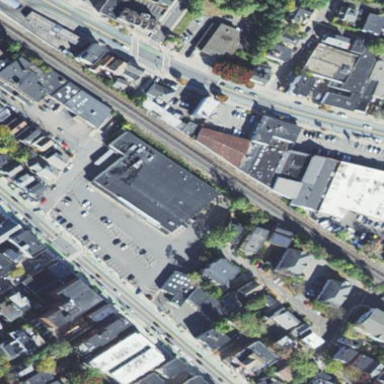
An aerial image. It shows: Building that houses supermarket.